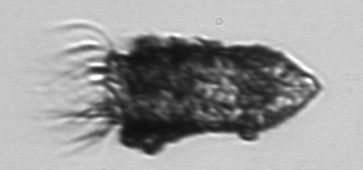
Label: Tintinnopsis